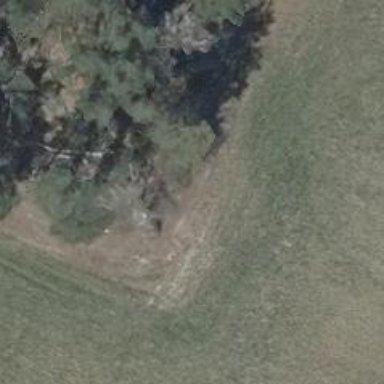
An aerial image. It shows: Hunting stand.